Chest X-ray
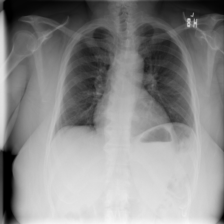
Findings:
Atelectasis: negative
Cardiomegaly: negative
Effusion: negative
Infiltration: negative
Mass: negative
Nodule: negative
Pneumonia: negative
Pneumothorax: negative
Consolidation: negative
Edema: negative
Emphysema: negative
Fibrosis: negative
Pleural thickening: negative
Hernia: negative